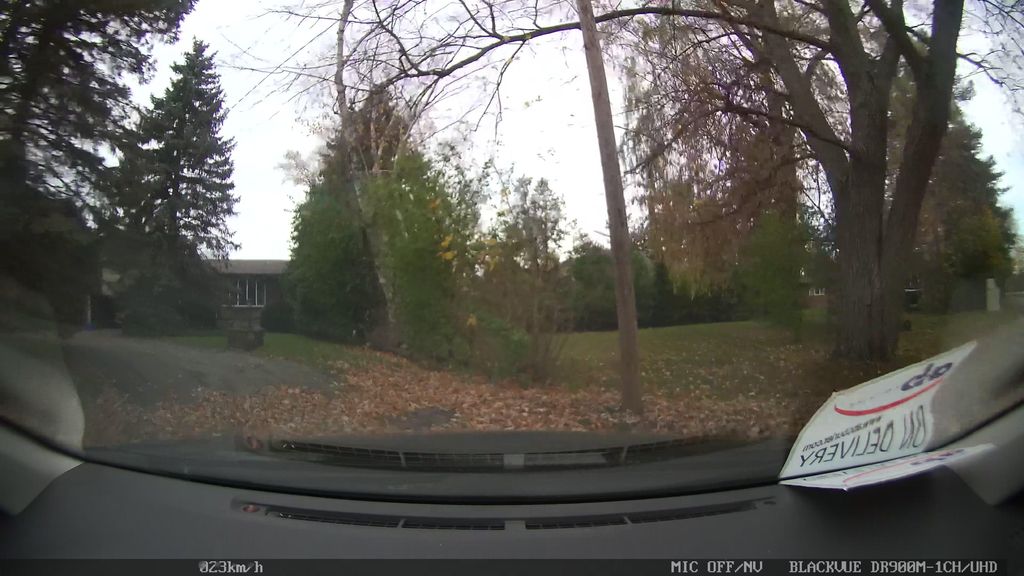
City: toronto